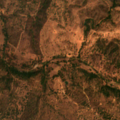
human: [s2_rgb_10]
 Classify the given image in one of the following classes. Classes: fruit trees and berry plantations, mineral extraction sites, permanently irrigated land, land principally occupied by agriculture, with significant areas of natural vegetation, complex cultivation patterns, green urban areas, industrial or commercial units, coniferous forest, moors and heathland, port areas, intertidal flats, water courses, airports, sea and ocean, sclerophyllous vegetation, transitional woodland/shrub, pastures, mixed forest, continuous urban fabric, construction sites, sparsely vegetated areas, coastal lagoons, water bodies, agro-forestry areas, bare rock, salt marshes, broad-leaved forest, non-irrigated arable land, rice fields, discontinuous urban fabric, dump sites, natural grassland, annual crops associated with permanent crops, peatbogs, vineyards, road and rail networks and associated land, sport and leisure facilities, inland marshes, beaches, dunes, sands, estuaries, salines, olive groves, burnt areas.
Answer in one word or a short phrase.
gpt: agro-forestry areas, broad-leaved forest